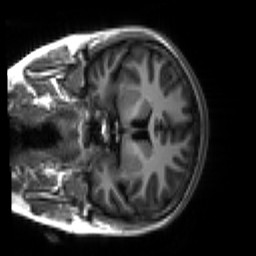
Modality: T1w
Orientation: coronal
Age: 19
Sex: female
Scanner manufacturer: siemens
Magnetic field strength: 3 T
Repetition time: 2.3 s
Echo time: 0.00266 s